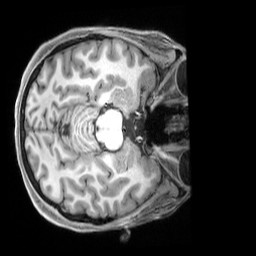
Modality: T1w
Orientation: axial
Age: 24
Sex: female
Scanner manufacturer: siemens
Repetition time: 2.3 s
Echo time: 0.00229 s